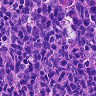
Metastatic tissue present: no